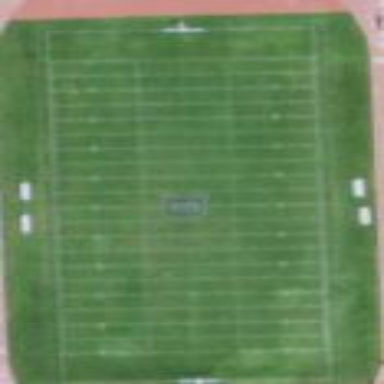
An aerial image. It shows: Pitch for American football.